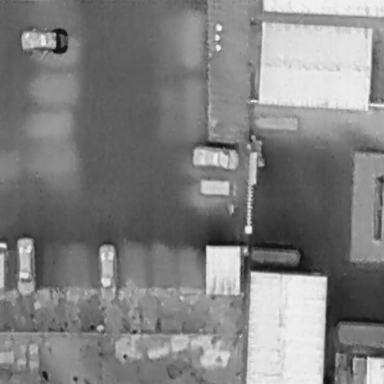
There are five Cars in the infrared image.